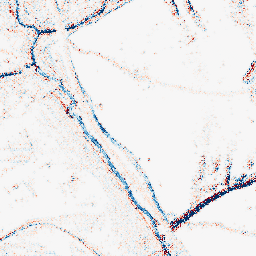
Category: morphological
Decomposition family: morphological_rect
Decomposition parameters: operation: average
width: 5
height: 5
Upsampling method: regularized
Upsampling parameters: scale: 2
lambda_reg: 0.1
Upsampling scale: 2